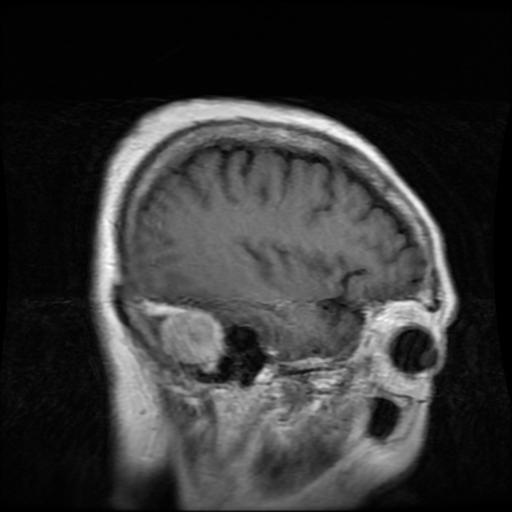
Label: meningioma